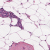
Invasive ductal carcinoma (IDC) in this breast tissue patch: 0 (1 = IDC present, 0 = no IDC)